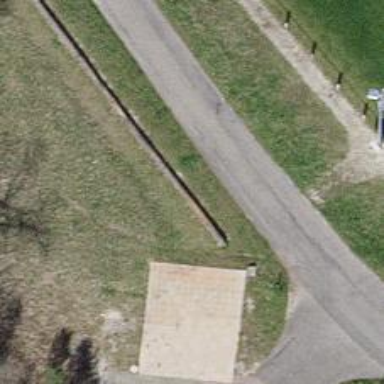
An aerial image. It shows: Bench for seating.